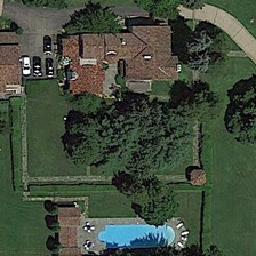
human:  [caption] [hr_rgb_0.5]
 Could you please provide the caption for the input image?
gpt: Several red buildings and some green trees are living in a space.

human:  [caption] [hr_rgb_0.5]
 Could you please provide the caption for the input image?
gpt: several red buildings and some green trees are in a residential space.

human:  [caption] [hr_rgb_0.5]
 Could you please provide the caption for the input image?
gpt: Some red buildings and some green trees have space in the residential area.

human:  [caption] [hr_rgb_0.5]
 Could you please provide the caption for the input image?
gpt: There are many red buildings and green trees in the residential area.

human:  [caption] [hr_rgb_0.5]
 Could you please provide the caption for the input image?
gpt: Several red buildings and some green trees are in residential spaces.